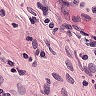
Metastatic tissue present: no